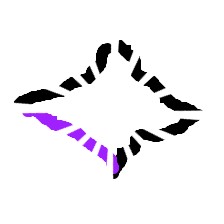
Shape: rhombus